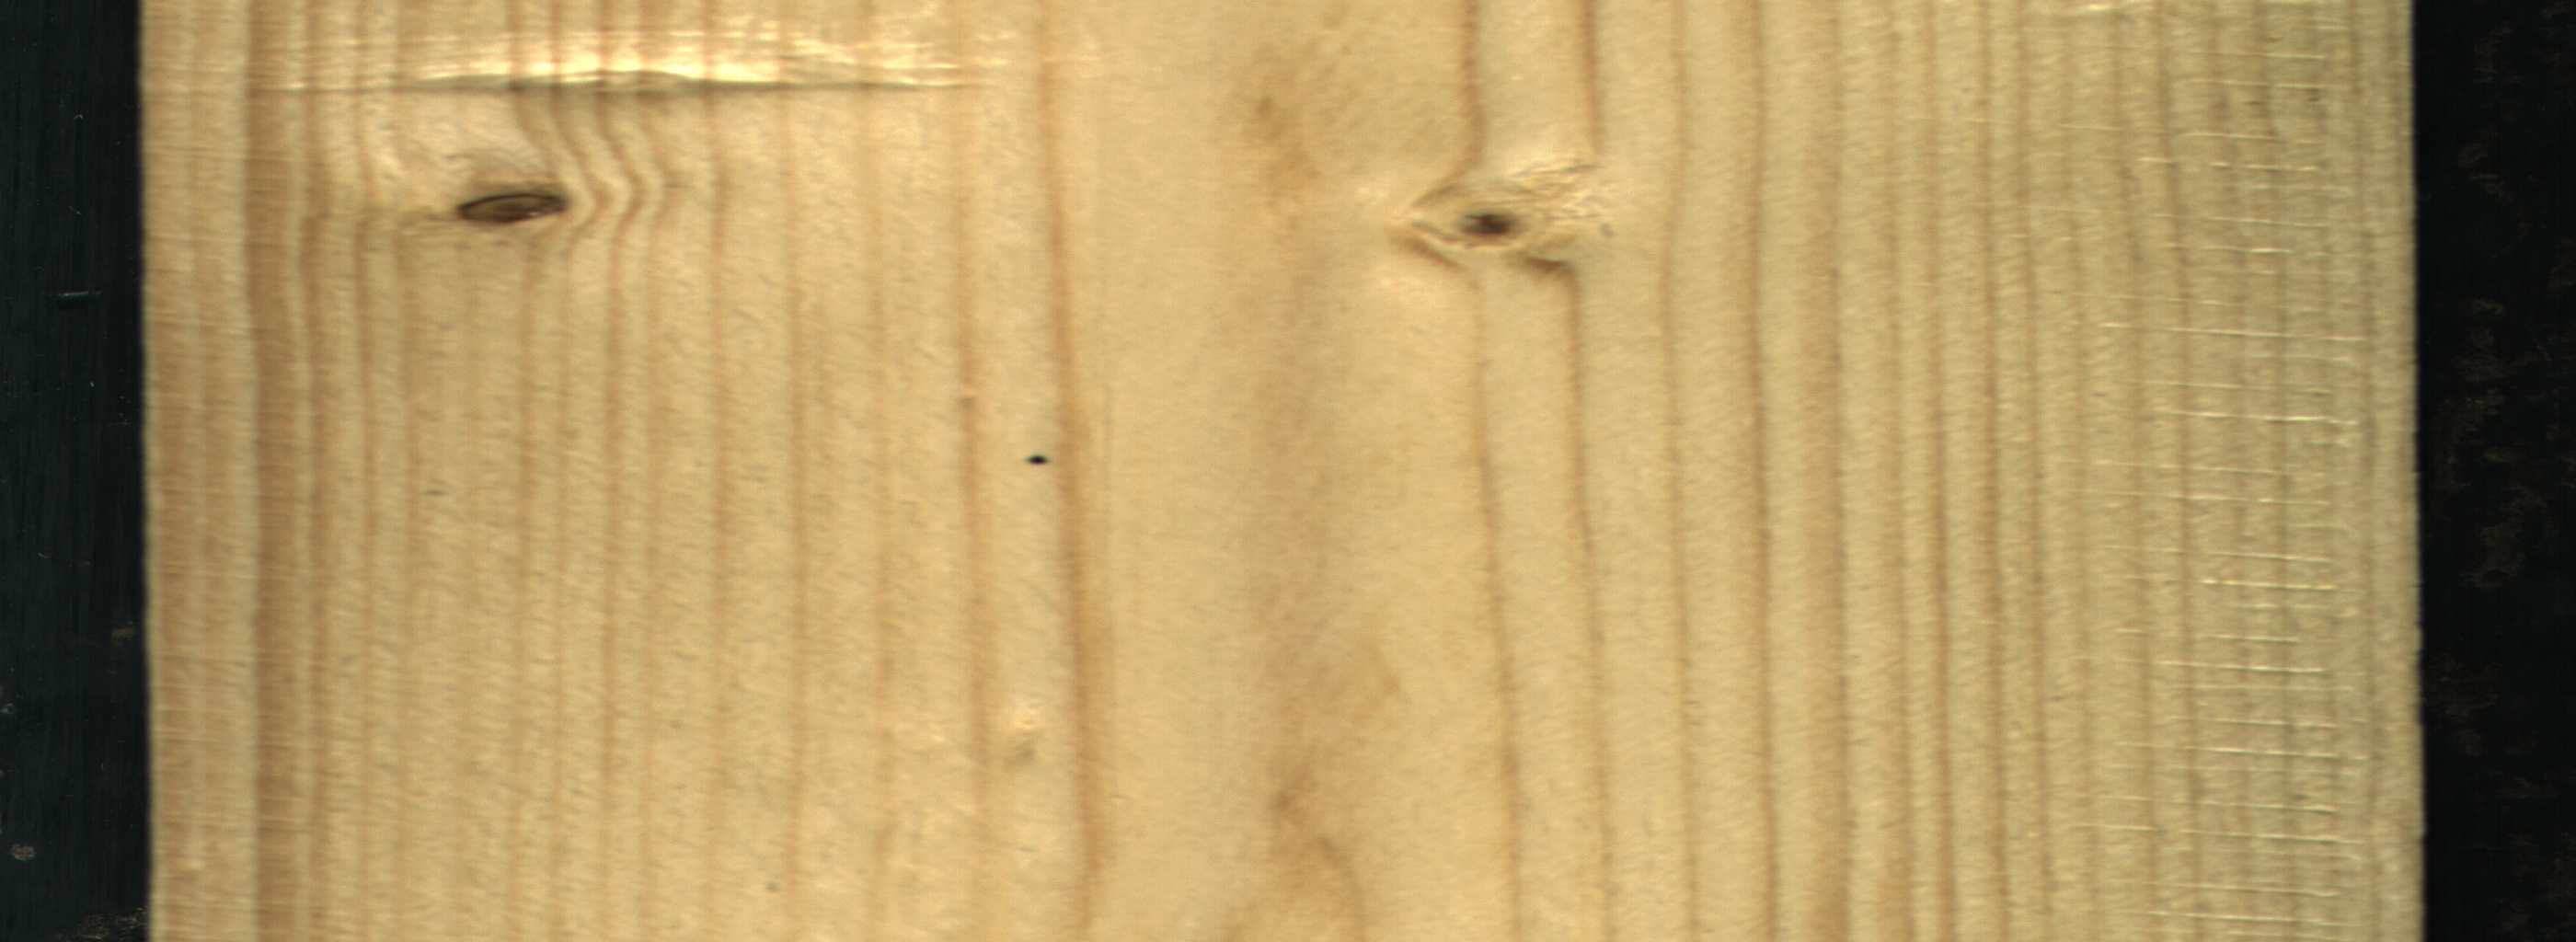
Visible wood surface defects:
Dead_Knot
Live_Knot